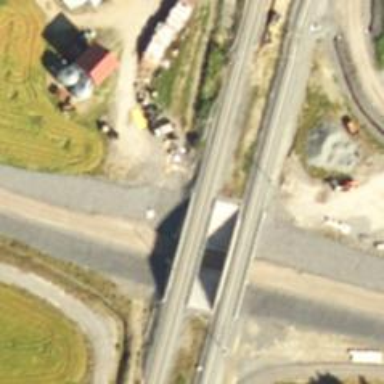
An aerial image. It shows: Bridge carrying continuous electrified railway tracks with contact line.